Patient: sex M, age 42
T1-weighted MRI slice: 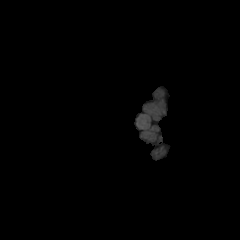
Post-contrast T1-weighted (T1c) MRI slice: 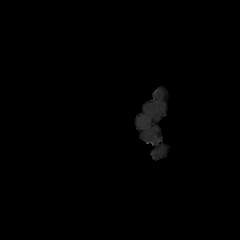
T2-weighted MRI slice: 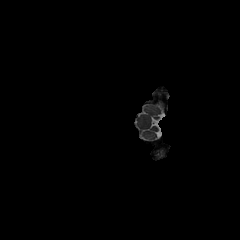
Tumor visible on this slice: no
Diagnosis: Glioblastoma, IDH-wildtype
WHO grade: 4